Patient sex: M
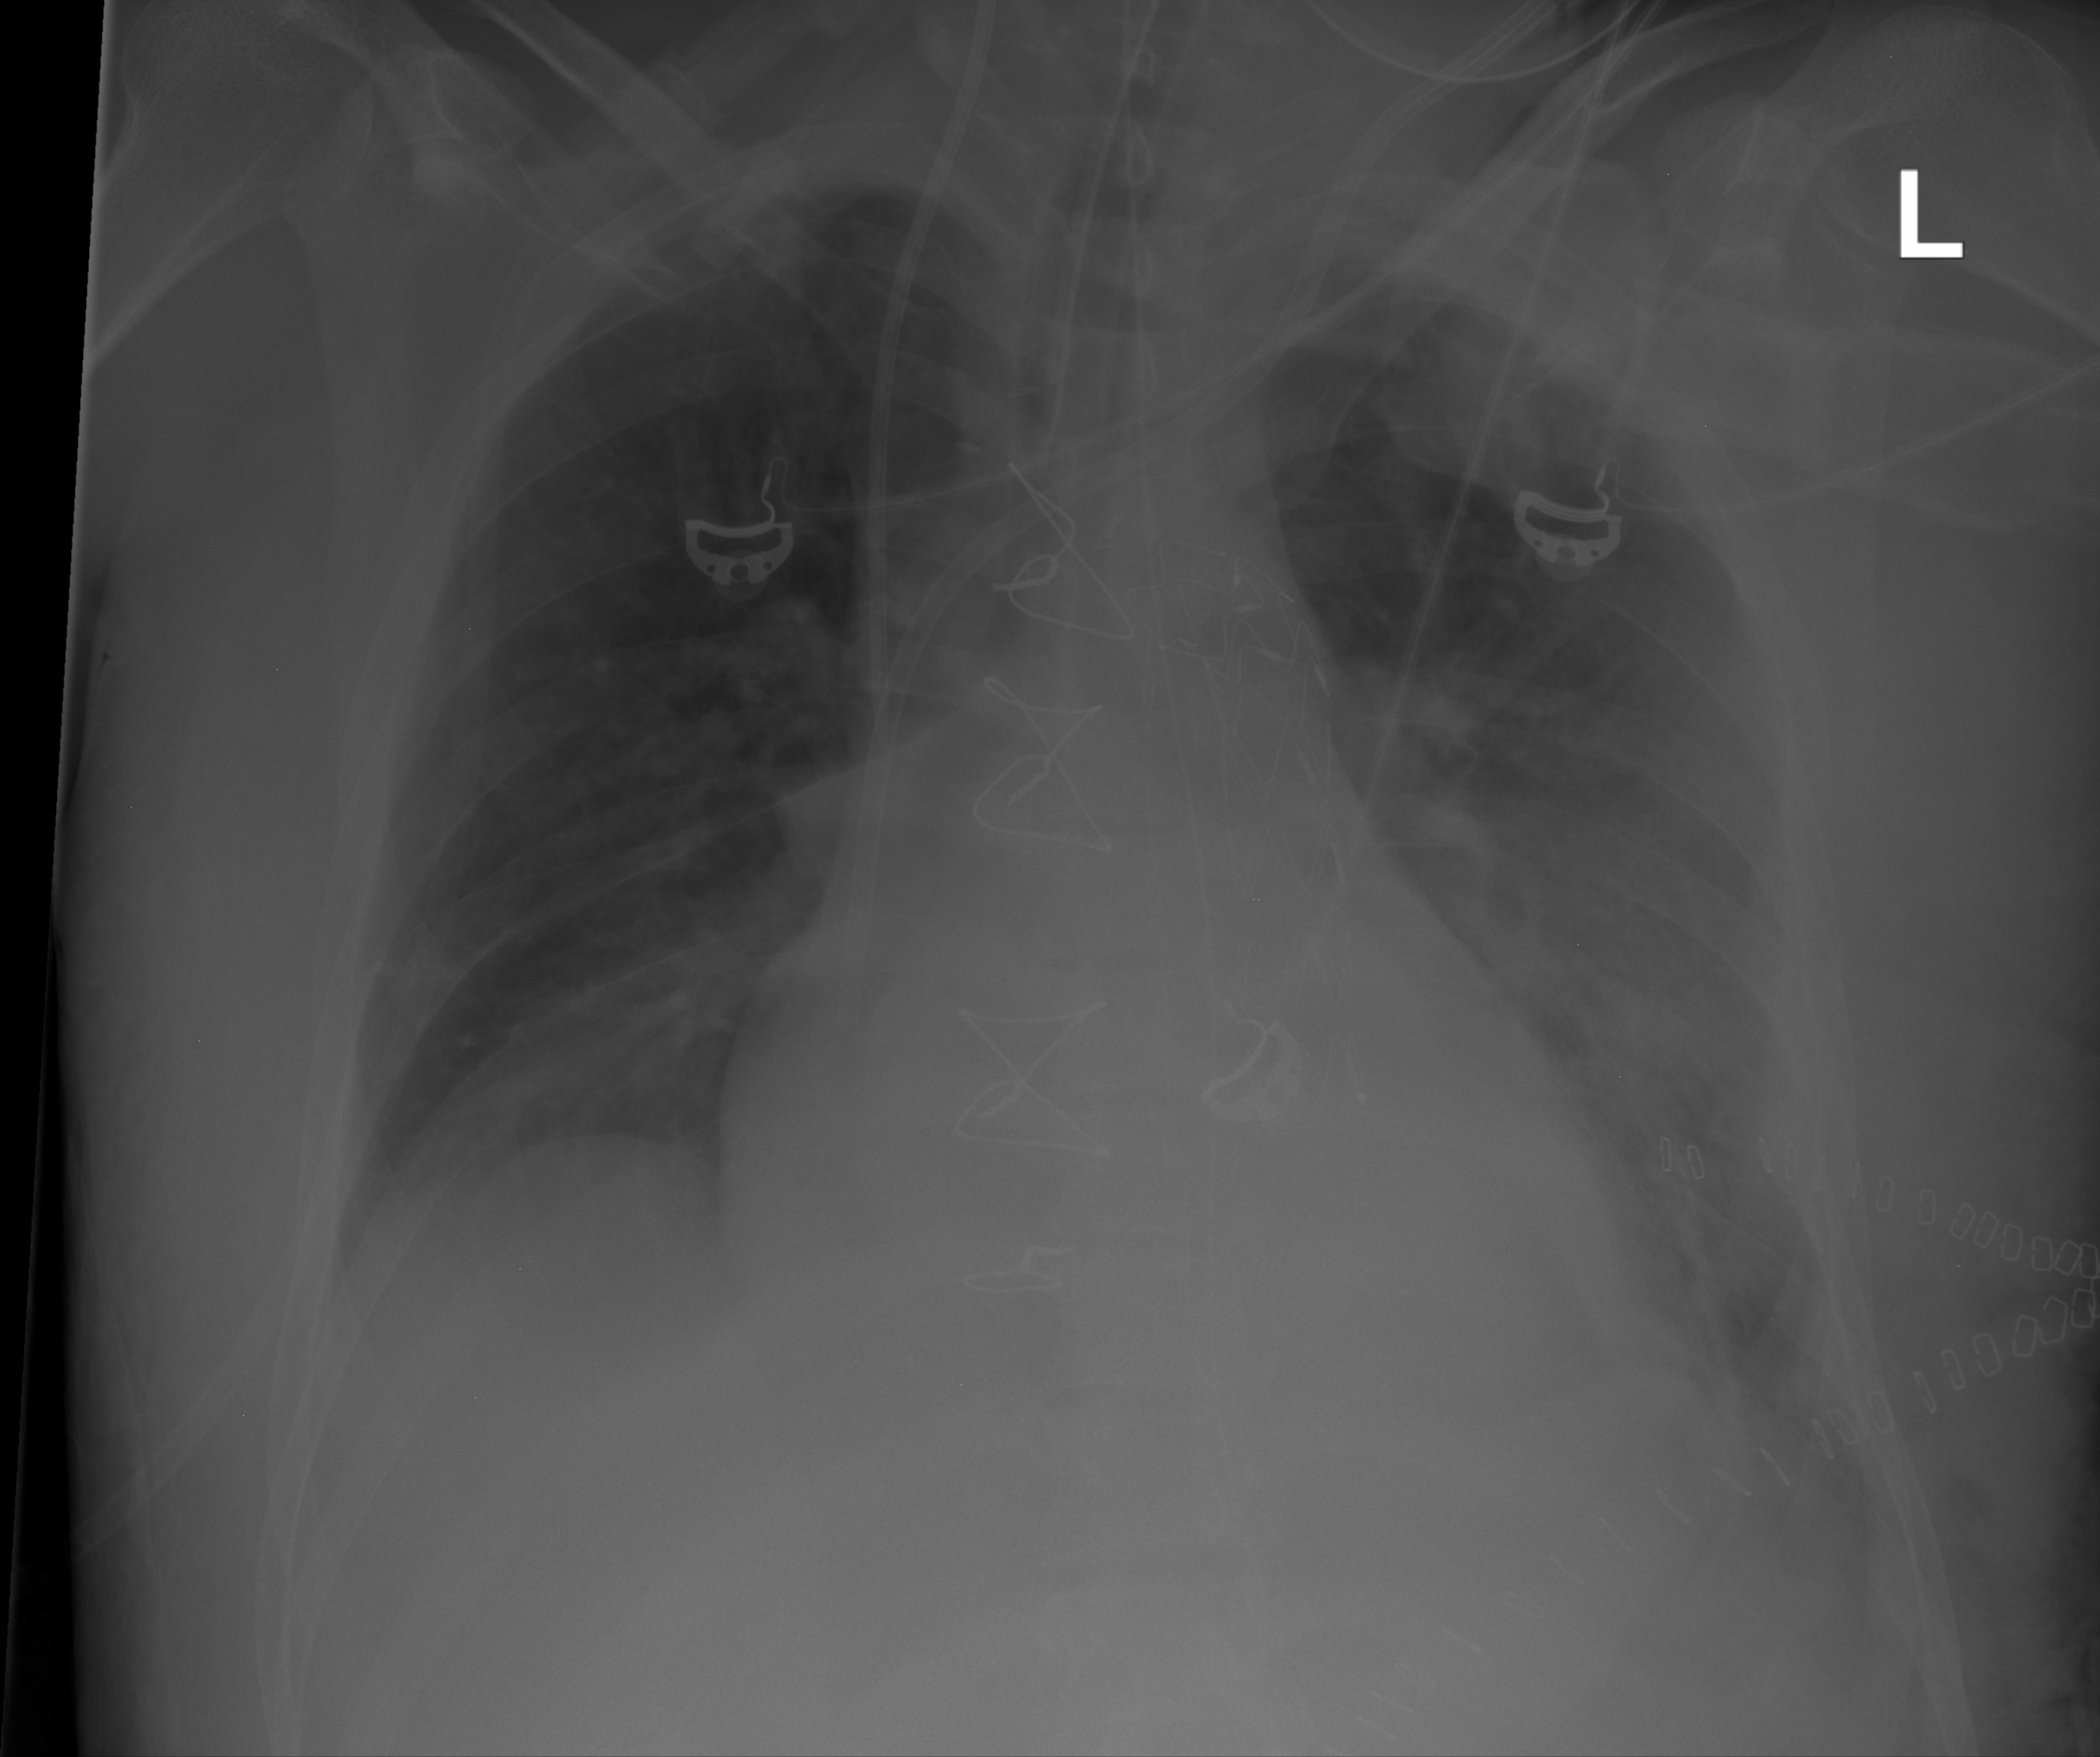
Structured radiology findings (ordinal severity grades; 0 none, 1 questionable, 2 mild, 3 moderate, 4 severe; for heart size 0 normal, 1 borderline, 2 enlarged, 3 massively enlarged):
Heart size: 1
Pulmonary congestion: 2
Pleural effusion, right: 0
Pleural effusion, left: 3
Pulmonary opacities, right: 0
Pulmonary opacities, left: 2
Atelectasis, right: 2
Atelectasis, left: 2